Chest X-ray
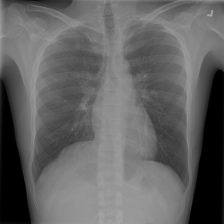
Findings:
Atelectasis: negative
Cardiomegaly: negative
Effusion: negative
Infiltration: negative
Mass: negative
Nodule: negative
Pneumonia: negative
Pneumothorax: negative
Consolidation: negative
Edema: negative
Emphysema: negative
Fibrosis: negative
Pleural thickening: negative
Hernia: negative